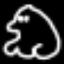
Label: frog